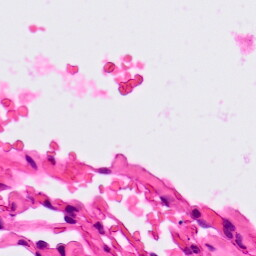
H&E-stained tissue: Lung